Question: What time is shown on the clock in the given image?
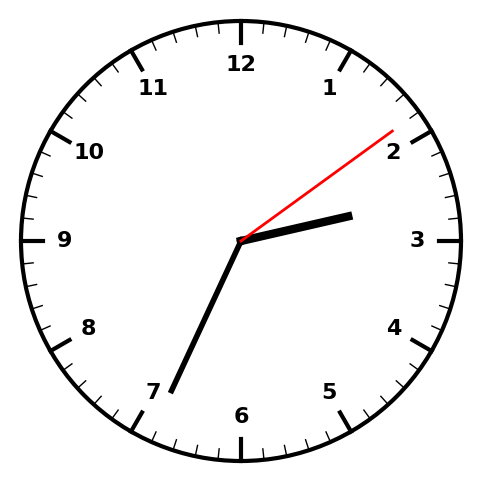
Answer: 02:34:09